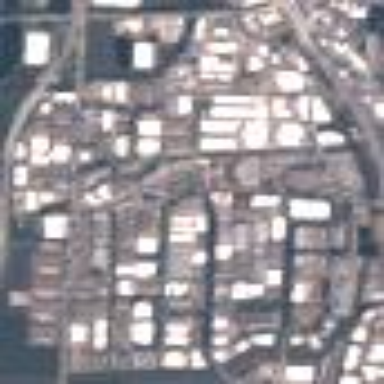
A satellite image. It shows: Industrial area.